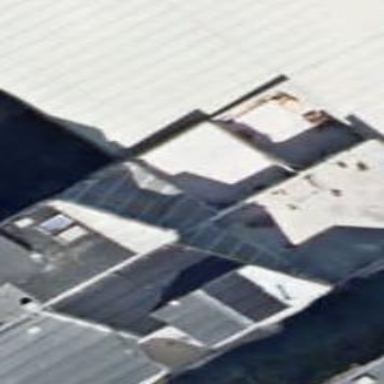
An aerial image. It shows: Warehouse.